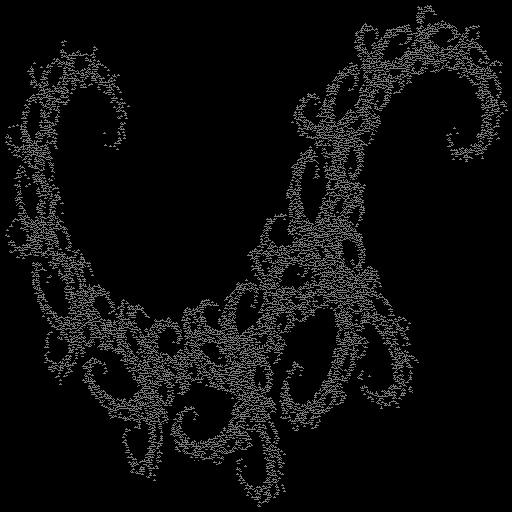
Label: gold_dragon